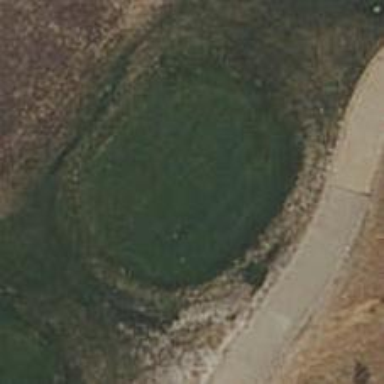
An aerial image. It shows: Golf tee.